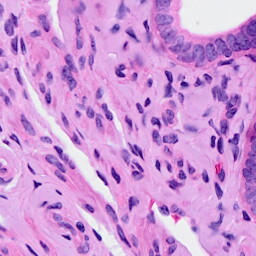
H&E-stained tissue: Ovarian